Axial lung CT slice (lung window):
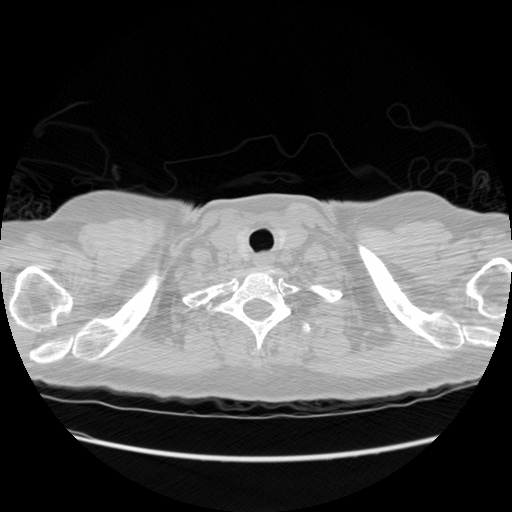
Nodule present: no